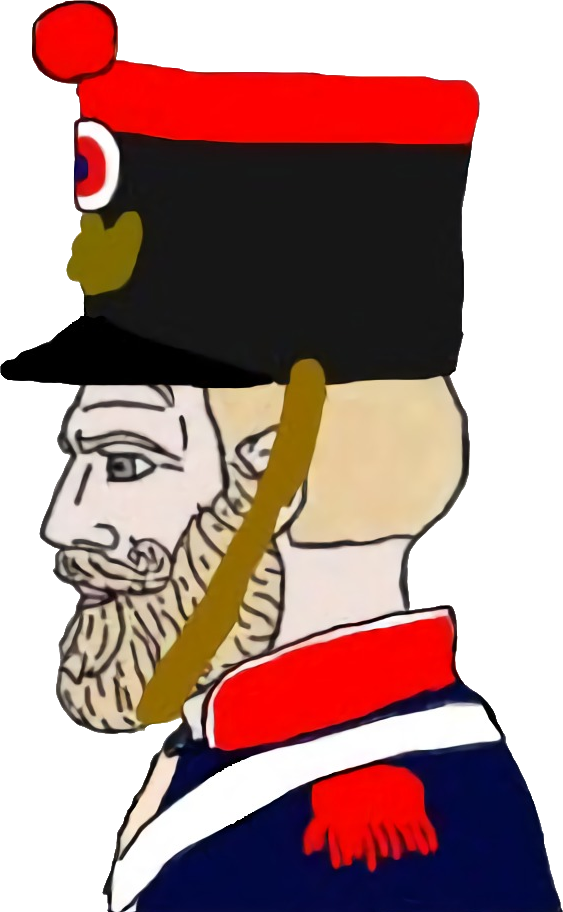
Label: 4_Yes_Chad